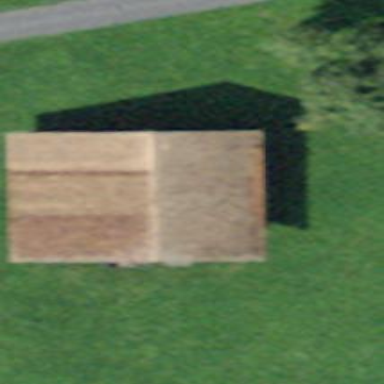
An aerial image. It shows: Rural barn.